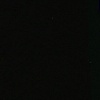
Label: space